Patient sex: M
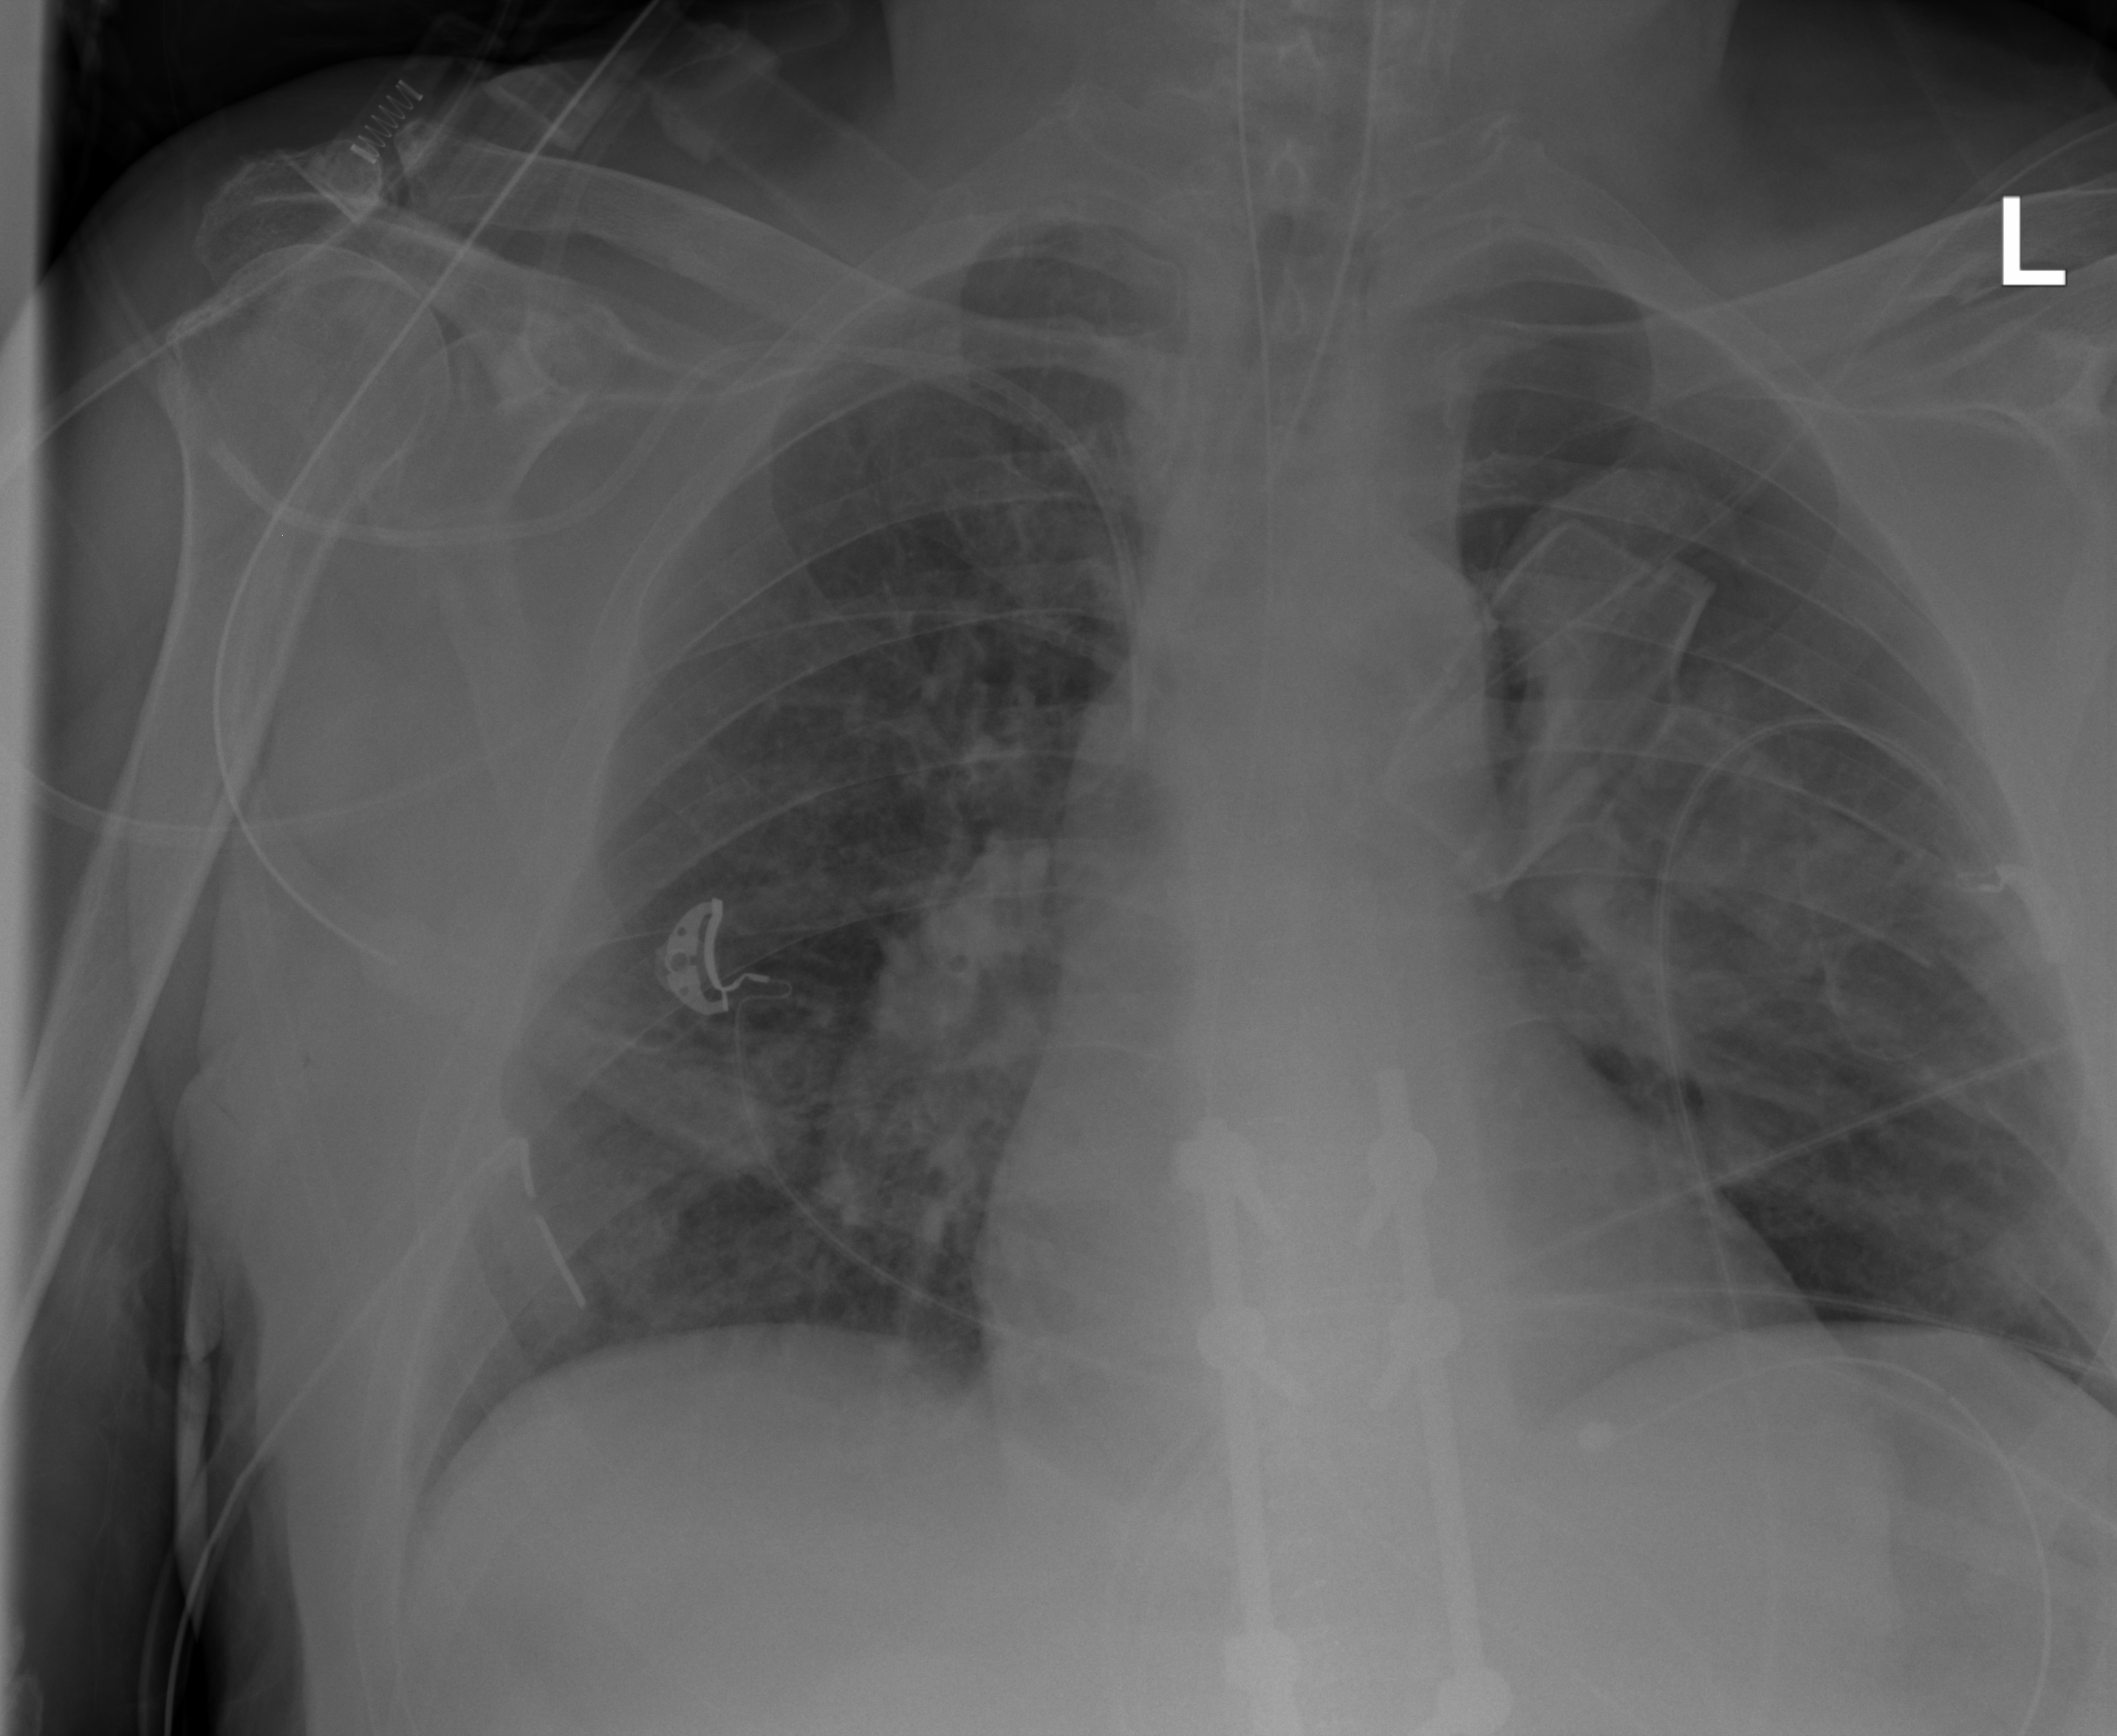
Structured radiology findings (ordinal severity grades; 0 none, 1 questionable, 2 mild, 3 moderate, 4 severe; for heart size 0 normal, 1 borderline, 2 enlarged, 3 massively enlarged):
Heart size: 1
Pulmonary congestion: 0
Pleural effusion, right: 0
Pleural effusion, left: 0
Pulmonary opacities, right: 2
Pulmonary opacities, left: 2
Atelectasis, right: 1
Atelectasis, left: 1